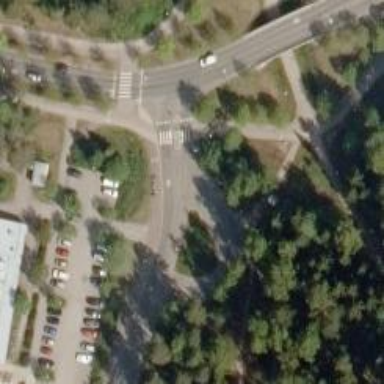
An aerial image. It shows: Road with "give way" sign.